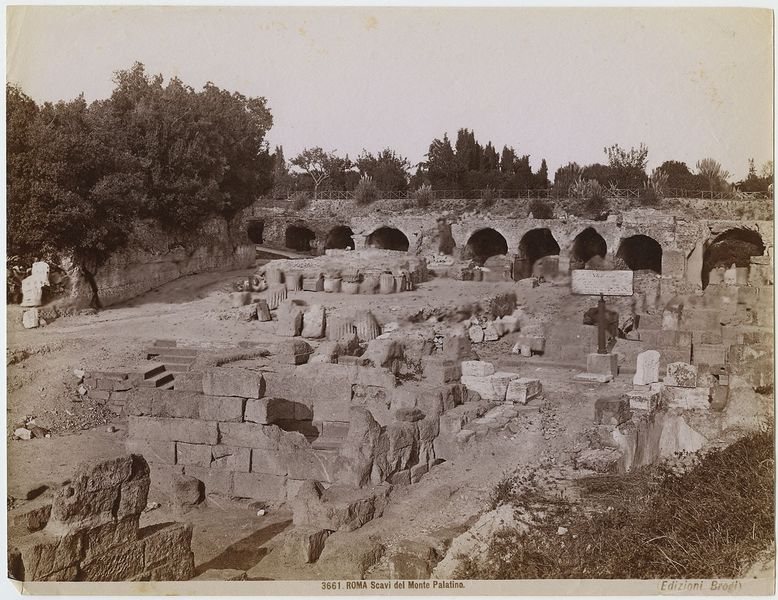
Künstler: Giacomo Brogi
Standort: Hamburg
Institution: Museum für Kunst und Gewerbe Hamburg
Schlagwörter: landschaft, geschichte, foto, fotografie, photographie, photo, sieben, palatin, anlagen, architekturfotografie, ausgrabung, albumin, grabung, landschaftsdarstellung, lichtbild, dokumentarfotografie, erdwall, monte, historische, architekturphotographie, bildwerke, palatino, warft, angewandte und bildende kunst, hessische systematik, schwarzweißpositivverfahren, silbersalzverfahren, schwarzweißfotografie, berichtende, gebäude, örtlichkeit, straße, stätte, albuminpapier, archäologische, hügel, hügelsaum, roms